Field crop: maize
Growth stage: 2
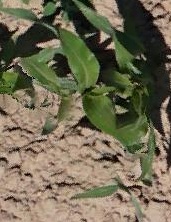
Species: maize